Question: I am writing a utility for our lab that checks the installed software on the local machine against a collection of installers (msi files) on a NAS. From a bit of web searching, it seemed like the preferred approach for determining what packages are installed on a Windows based machine from within code is to iterate over the 'HKLM\Software\Microsoft\Windows\CurrentVersion\Uninstall' keys. The installers that I am interested in are namespaced ( and created by me) so picking the registry keys that I am interested in is easy, but I have noticed the installers that I have created using wix are not setting the InstallLocation key like most of the other installers are doing.

Since I am not specifically setting any of these keys (within the Uninstall\XYZ section) within the wix installer specifically, I am assuming there are some installer attributes that are being used to populate the existing keys. Does anyone know the proper way to have the InstallLocation filled out by the wix installer? I am currently using WIX 3.8 at the moment.
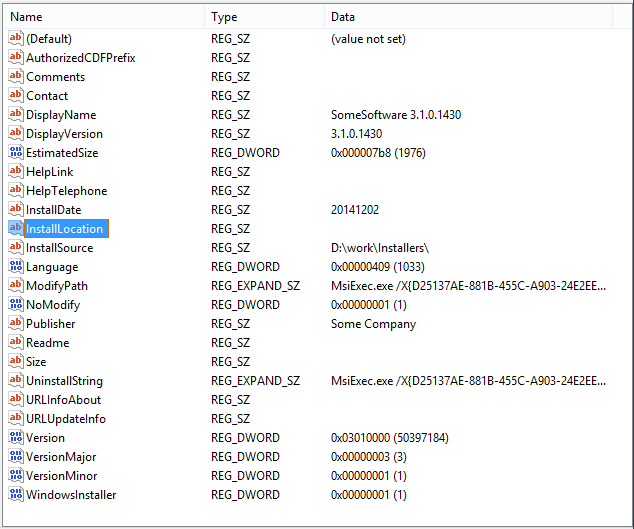
Answer: This would be a place to look if you are creating the MSI files:
<URL>
If they belong to other companies there's not much you can so.